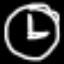
Label: clock